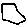
Label: hexagon